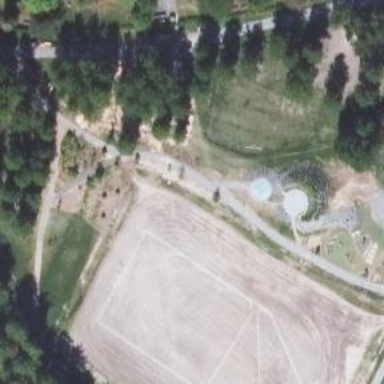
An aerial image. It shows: Dog park for leisure land.